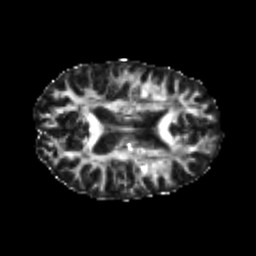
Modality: FA
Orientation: axial
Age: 24
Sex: female
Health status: healthy
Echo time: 0.074 s